Field crop: maize
Growth stage: 2
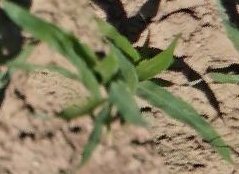
Species: maize